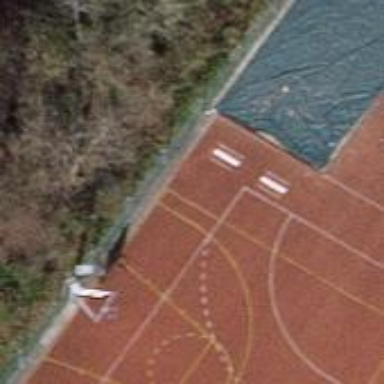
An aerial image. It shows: Long jump sport pitch.